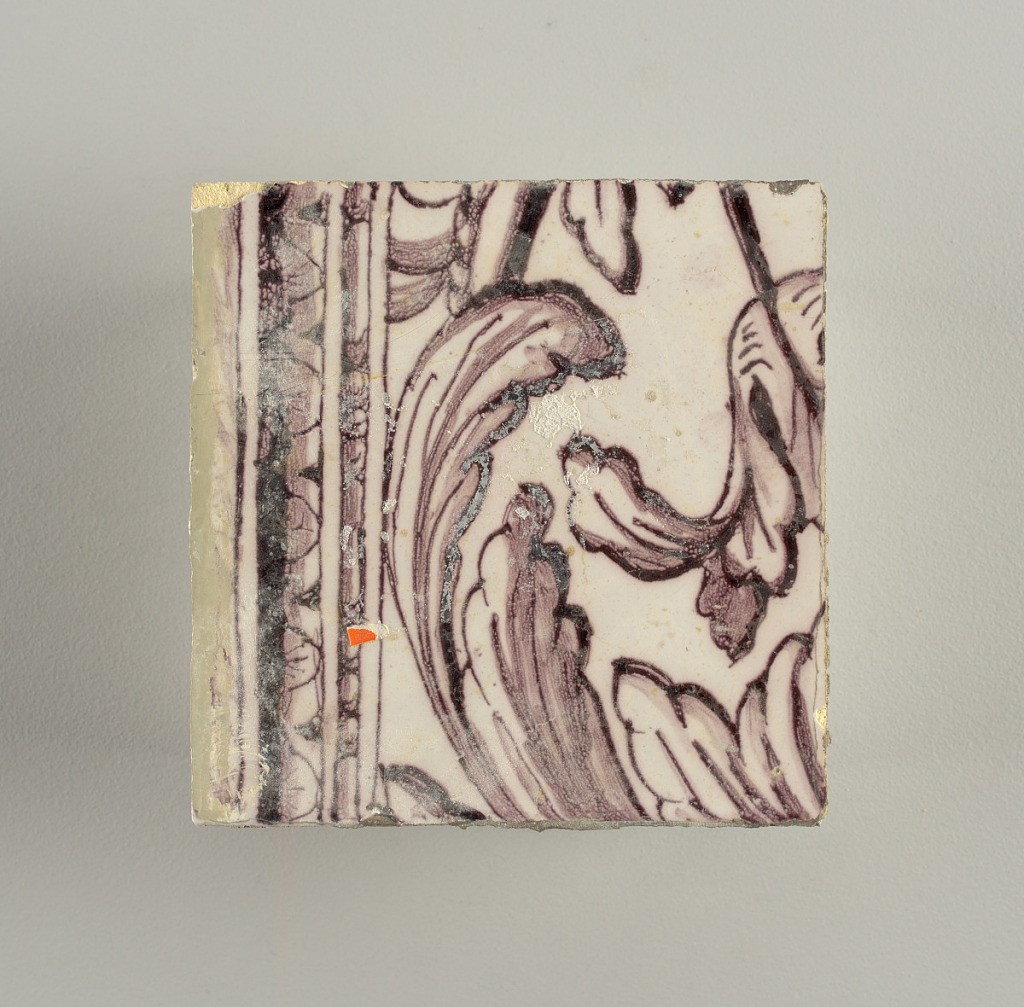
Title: Tile wall facing
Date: ca. 1725
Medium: Tin-glazed earthenware, underglaze
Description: Horizontal rectangle.  Thirty tiles wide and twenty-three tiles high with opening for fireplace eleven tiles wide and ten high.  Foliage arabesques disposed about three vertical axes from which are emphazised by urns at center and right, and at left by the figure of a standing woman carrying an infant on her arm and accompanied by two children.